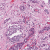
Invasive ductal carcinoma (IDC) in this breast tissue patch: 1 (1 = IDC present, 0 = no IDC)